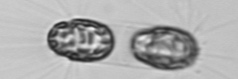
Label: Corethron_hystrix